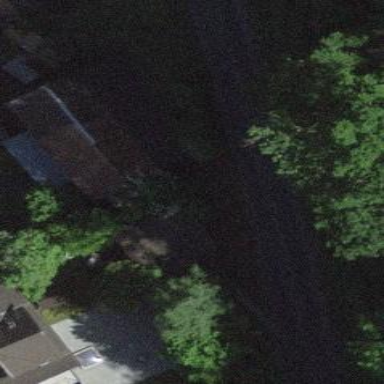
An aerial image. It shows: Garage.